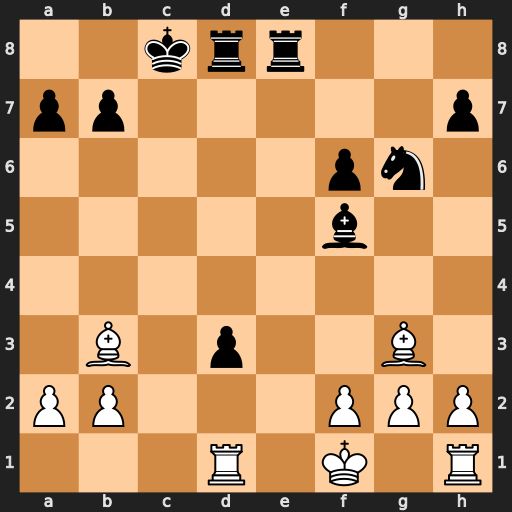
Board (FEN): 2krr3/pp5p/5pn1/5b2/8/1B1p2B1/PP3PPP/3R1K1R
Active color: w
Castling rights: -
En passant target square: -
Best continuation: Rc1+ Kd7 Rc7#